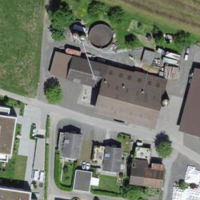
EUNIS habitat code: 54
Species observed at this site:
Succisa pratensis